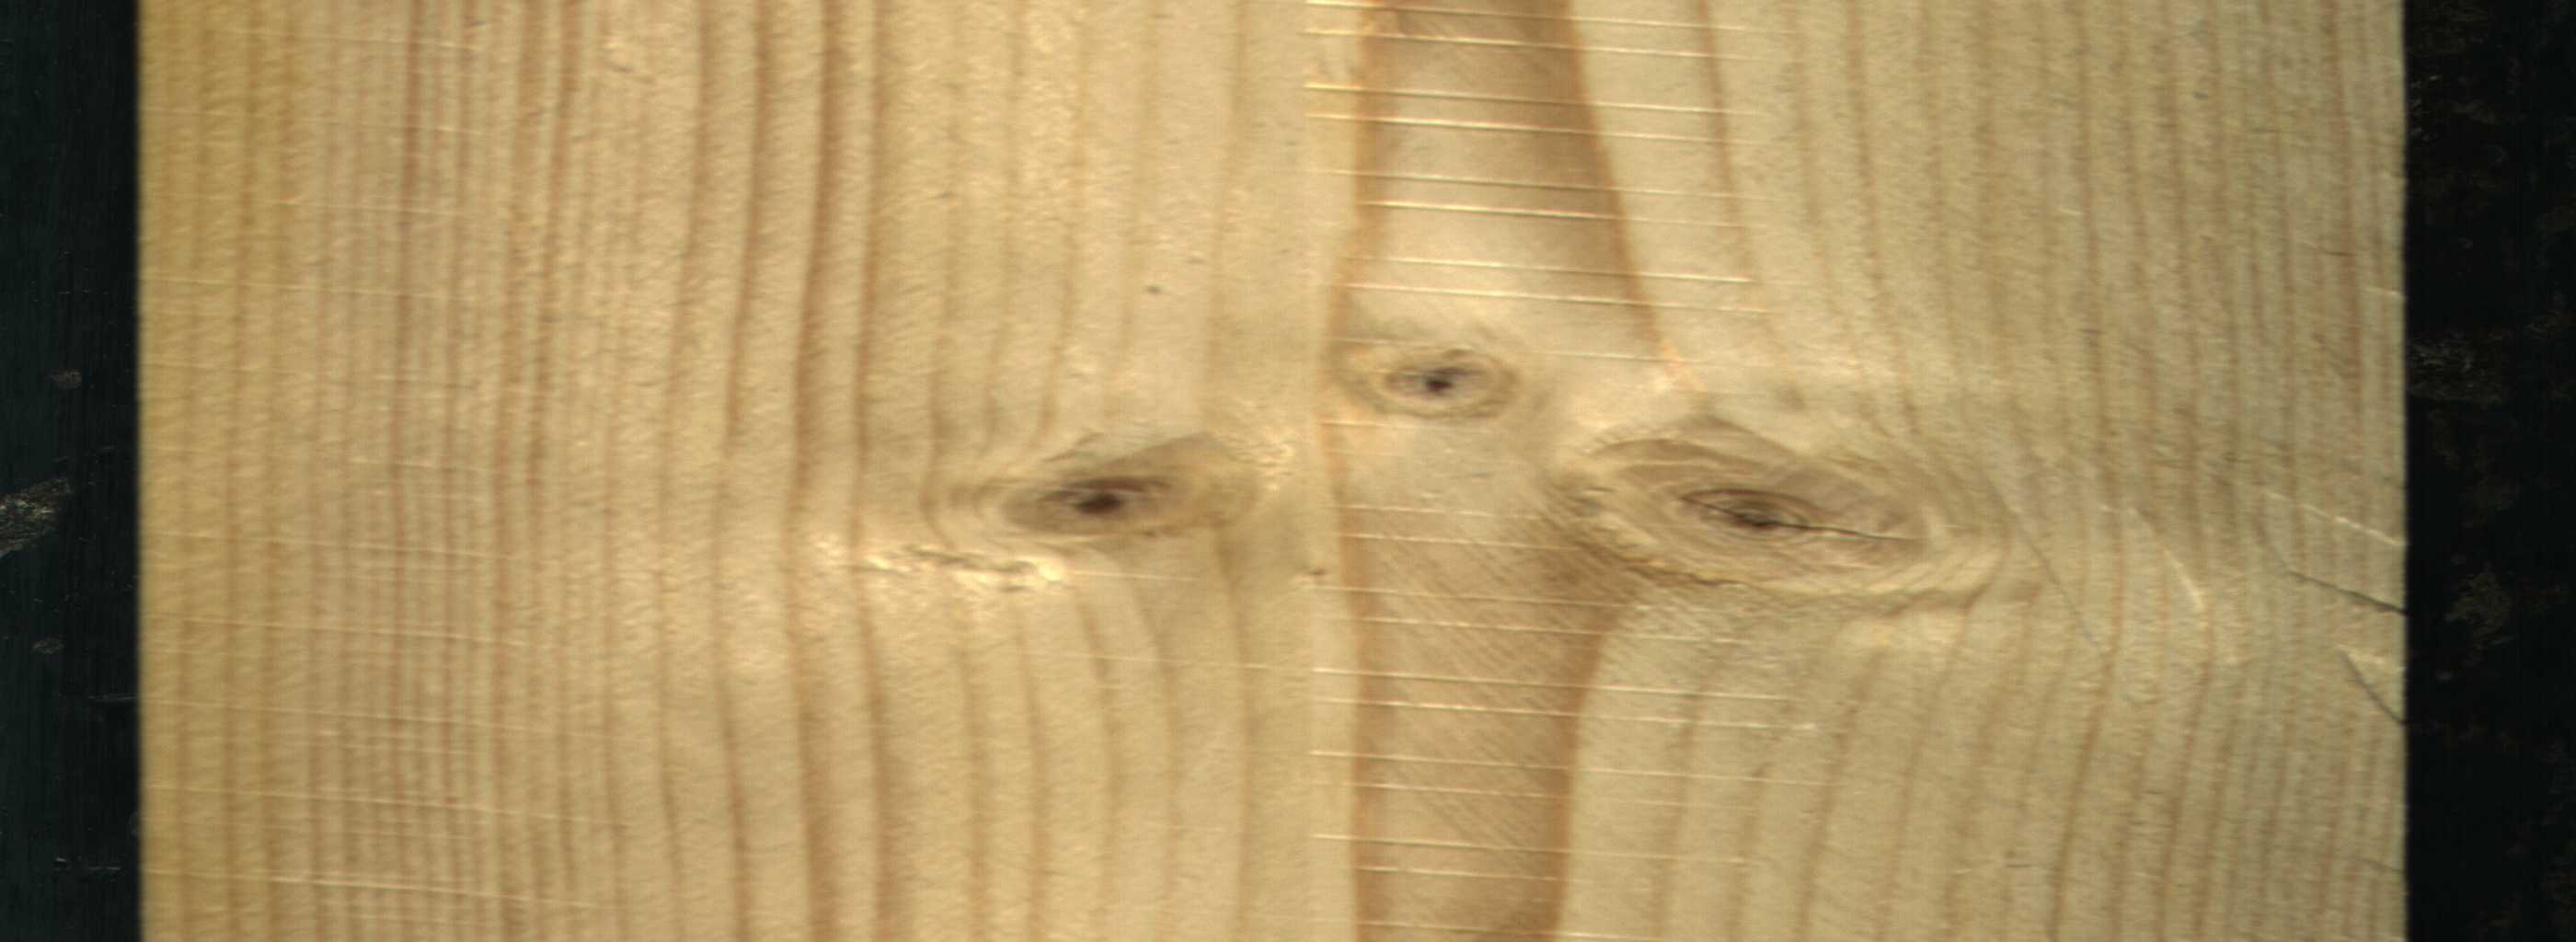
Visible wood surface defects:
knot_with_crack
Live_Knot
Live_Knot